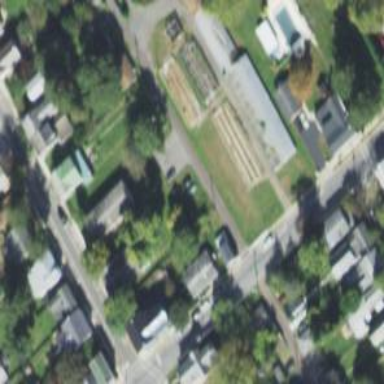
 leisure land intended for communal use."